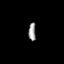
Tissue: lung
Cell type: Fibroblasts
Senescence score: 0.5998
Nuclear area (px): 133
Mean DAPI intensity: 151.211